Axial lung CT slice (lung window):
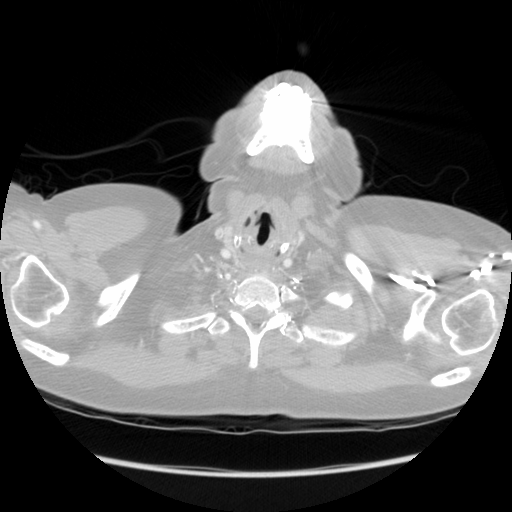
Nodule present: no